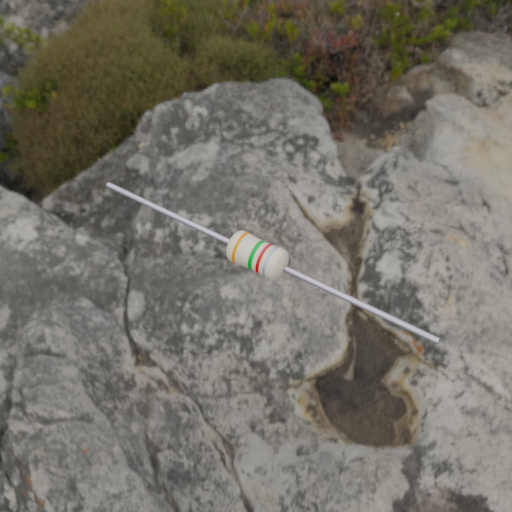
Resistor colour bands (in order): orange, green, red, silver